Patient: sex F, age 77
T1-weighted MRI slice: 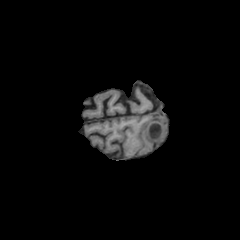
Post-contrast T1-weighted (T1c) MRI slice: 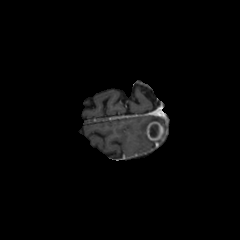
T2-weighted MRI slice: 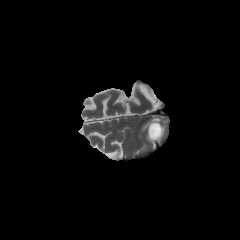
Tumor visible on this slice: yes
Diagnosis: Glioblastoma, IDH-wildtype
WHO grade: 4